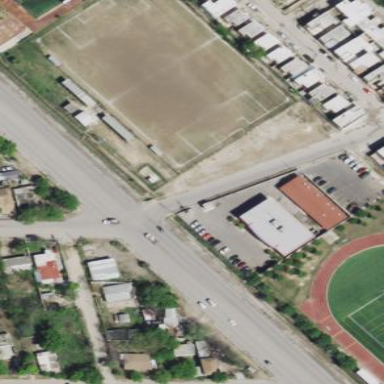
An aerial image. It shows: Soccer pitch for leisureland activities.